已知椭圆 \(E: \dfrac{x^2}{a^2} + \dfrac{y^2}{b^2} = 1\ (a > b > 0)\)，点 \(A(0,-1)\) 是椭圆中心与该椭圆一个顶点的中点，点 \(B\) 为椭圆与 \(y\) 轴正半轴的交点，且离心率为 \(\dfrac{\sqrt{2}}{2}\)，过点 \(A\) 的直线 \(l\)（与 \(y\) 轴不重合）交椭圆 \(E\) 于 \(M\)，\(N\) 两点。

(1) 求椭圆 \(E\) 的标准方程；

(2) 直线 \(BM\) 和直线 \(BN\) 的斜率之积是否为定值？若是，求出这个值；若不是，请说明理由；

(3) 若圆 \(O\) 的方程为 \(x^2 + y^2 = 4\)，直线 \(BM\)，\(BN\) 分别交圆 \(O\) 于 \(P\)，\(Q\) 两点，试证明：直线 \(PQ\) 恒过定点。
【解答】
【详解】
(1) 根据题意，可得 \(b = 2\)。又 \(e = \dfrac{\sqrt{2}}{2}\)，则 \(\dfrac{c}{a} = \dfrac{\sqrt{2}}{2}\)，而 \(1 - \dfrac{b^2}{a^2} = \dfrac{1}{2}\)，解得 \(a^2 = 8\)，
所以椭圆 \(E\) 的标准方程为 \(\dfrac{x^2}{8} + \dfrac{y^2}{4} = 1\)。

---

(2) 设过点 \(A\) 的直线为 \(y = kx - 1\)，\(M(x_1,y_1)\)，\(N(x_2,y_2)\)（\(x_1,x_2 \neq 0\)），易知 \(B(0,2)\)。
联立
\[
\begin{cases}
y = kx - 1 \\
\dfrac{x^2}{8} + \dfrac{y^2}{4} = 1
\end{cases}
\]
消去 \(y\) 整理得 \((1 + 2k^2)x^2 - 4kx - 6 = 0\)，易得 \(\Delta > 0\)，
则 \(x_1 + x_2 = \dfrac{4k}{1 + 2k^2}\)，\(x_1x_2 = -\dfrac{6}{1 + 2k^2}\)。

所以
\[
\begin{aligned}
k_{BM} \cdot k_{BN} &= \frac{y_1 - 2}{x_1} \cdot \frac{y_2 - 2}{x_2} = \frac{(kx_1 - 1 - 2)(kx_2 - 1 - 2)}{x_1x_2} \\
&= \frac{k^2x_1x_2 - 3k(x_1 + x_2) + 9}{x_1x_2} = \frac{k^2(-6) - 3k(4k) + 9(1 + 2k^2)}{-6} \\
&= \frac{-6k^2 - 12k^2 + 9 + 18k^2}{-6} = \frac{9}{-6} = -\frac{3}{2}.
\end{aligned}
\]
所以直线 \(BM\) 与直线 \(BN\) 的斜率之积为定值 \(-\dfrac{3}{2}\)。

---

(3) 设直线 \(BM\) 的斜率为 \(k_1\)，直线 \(BN\) 的斜率为 \(k_2\)，\(P(x_3,y_3)\)，\(Q(x_4,y_4)\)，且 \(k_1 \cdot k_2 = -\dfrac{3}{2}\)。
则直线 \(BM\) 的方程为 \(y = k_1x + 2\)，直线 \(BN\) 的方程为 \(y = k_2x + 2\)。

联立
\[
\begin{cases}
y = k_1x + 2 \\
x^2 + y^2 = 4
\end{cases}
\]
消去 \(y\) 整理得 \((1 + k_1^2)x^2 + 4k_1x = 0\)，
解得 \(x_3 = \dfrac{-4k_1}{1 + k_1^2}\)，\(y_3 = \dfrac{2 - 2k_1^2}{1 + k_1^2}\)。

同理可得 \(x_4 = \dfrac{-4k_2}{1 + k_2^2}\)，\(y_4 = \dfrac{2 - 2k_2^2}{1 + k_2^2}\)。

当直线 \(MN\) 的斜率为 \(0\) 时，易知此时 \(k_1 = -k_2 = -\dfrac{\sqrt{6}}{2}\)，解得 \(y_3 = y_4 = -\dfrac{2}{5}\)，直线 \(PQ\) 过点 \(H\left(0, -\dfrac{2}{5}\right)\)。

当直线 \(MN\) 的斜率不为 \(0\) 时，
\[
k_{PH} = \frac{\dfrac{2 - 2k_1^2}{1 + k_1^2} + \dfrac{2}{5}}{\dfrac{-4k_1}{1 + k_1^2}} = \frac{2k_1^2 - 3}{5k_1}, \quad
k_{QH} = \frac{2k_2^2 - 3}{5k_2} = \frac{2 \times \dfrac{9}{4k_1^2} - 3}{5 \times \left(-\dfrac{3}{2k_1}\right)} = \frac{2k_1^2 - 3}{5k_1},
\]
所以 \(k_{PH} = k_{QH}\)，
所以直线 \(PQ\) 过点 \(H\left(0, -\dfrac{2}{5}\right)\)。

综上，直线 \(PQ\) 恒过定点 \(H\left(0, -\dfrac{2}{5}\right)\)。
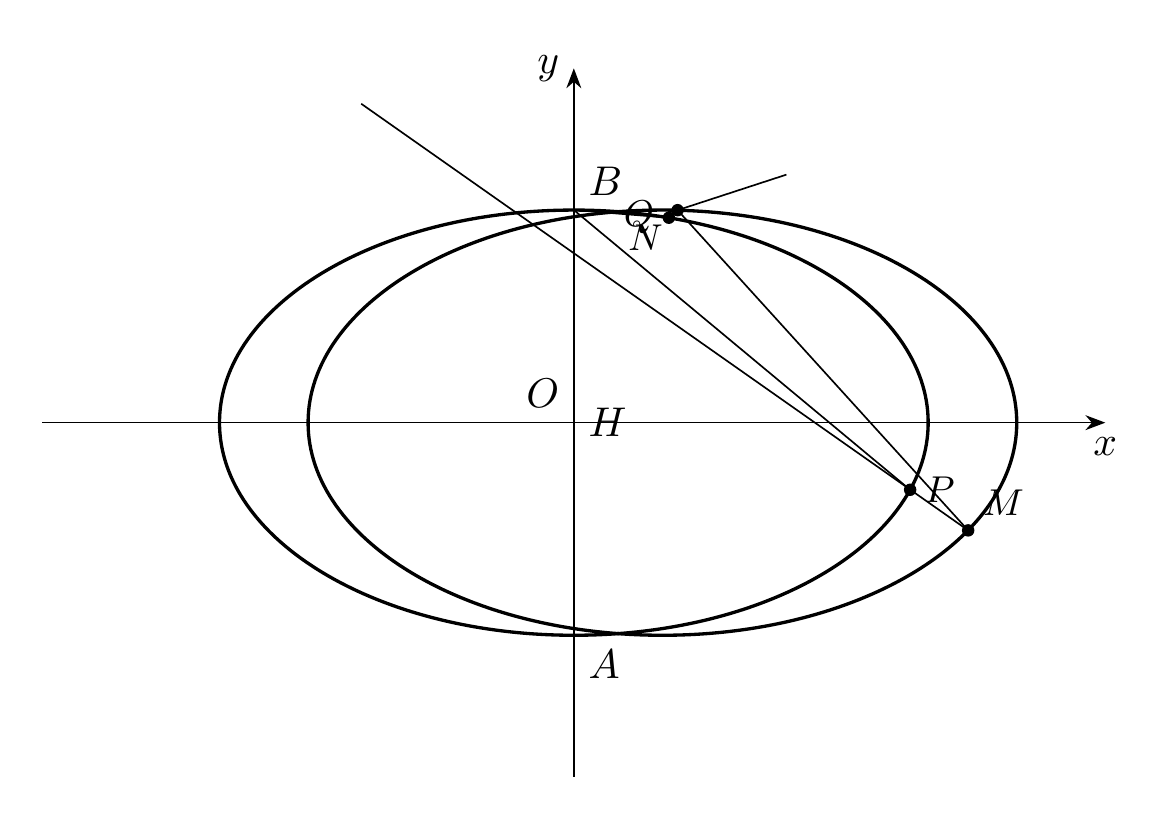